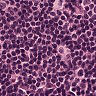
Metastatic tissue present: no